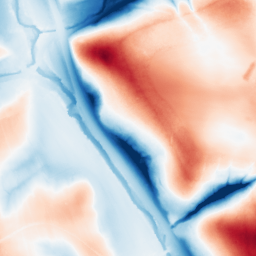
Category: edge_preserving
Decomposition family: guided
Decomposition parameters: radius: 32
eps: 1
Upsampling method: bspline
Upsampling parameters: scale: 2
Upsampling scale: 2